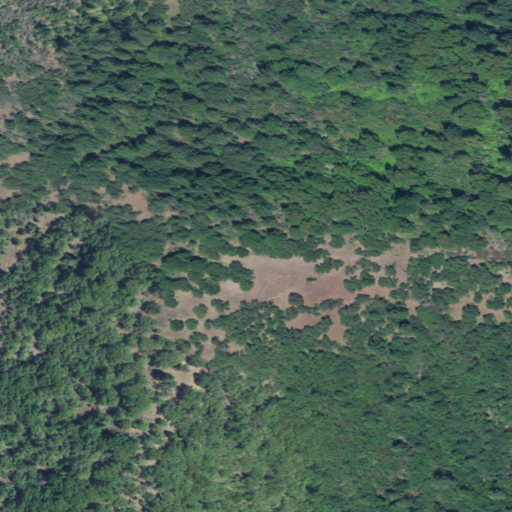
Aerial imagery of mountain in Oregon named Vestal Butte containing grassland and shrub